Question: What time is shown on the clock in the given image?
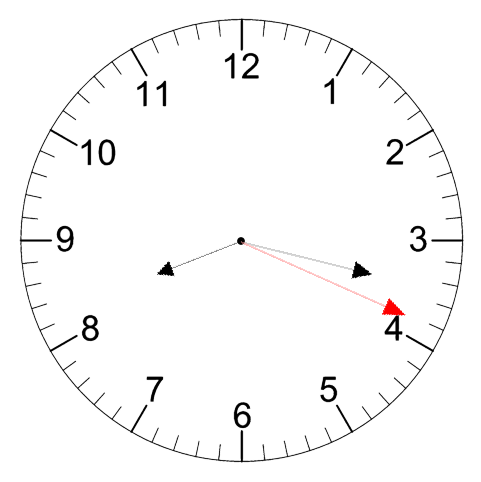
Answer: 08:17:19